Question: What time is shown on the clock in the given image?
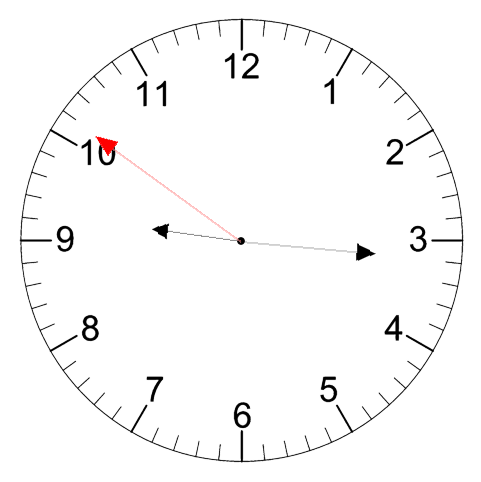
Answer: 09:15:51